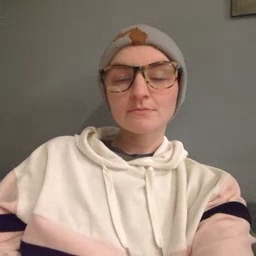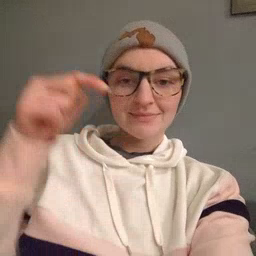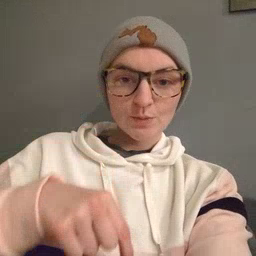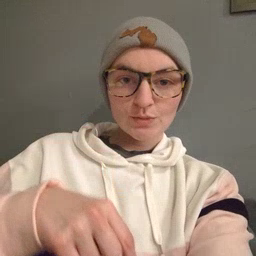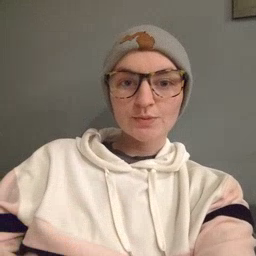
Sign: down